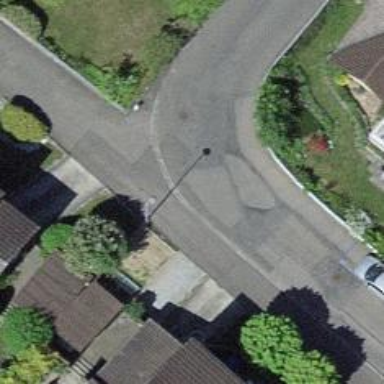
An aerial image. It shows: Residential road with asphalt surface and separate sidewalk.